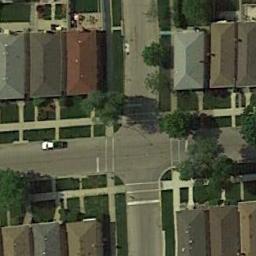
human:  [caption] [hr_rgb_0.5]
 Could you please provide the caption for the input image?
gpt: A black car stopped at the intersection .

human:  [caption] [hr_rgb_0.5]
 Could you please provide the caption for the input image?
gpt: An intersection with sparse traffic located in a residential area with some green areas .

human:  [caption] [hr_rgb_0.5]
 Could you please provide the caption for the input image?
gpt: There are many different shapes of buildings beside the intersection .

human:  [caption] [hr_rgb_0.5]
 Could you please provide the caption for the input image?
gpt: There are many houses with brown and gray roofs and many trees around the intersection .

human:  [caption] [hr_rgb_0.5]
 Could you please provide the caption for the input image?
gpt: There are some buildings arranged neatly around the intersection .